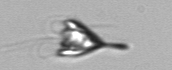
Label: Pyramimonas_longicauda